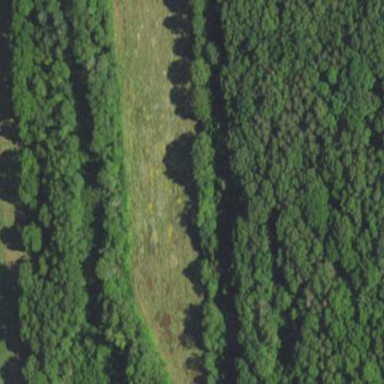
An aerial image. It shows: Wildlife opening in meadow area.